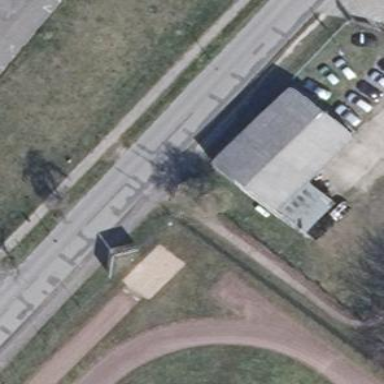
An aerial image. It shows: Building that houses car repair shop.